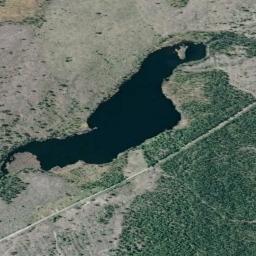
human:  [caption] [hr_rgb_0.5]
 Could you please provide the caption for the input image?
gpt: The lake is next to a forest and the water is dark blue .

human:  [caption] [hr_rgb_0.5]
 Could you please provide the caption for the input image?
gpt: There is an irregular blue lake on the brown ground, With sparse green vegetation on the ground .

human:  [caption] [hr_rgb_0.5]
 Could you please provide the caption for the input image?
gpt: There are trees near the lake in the picture .

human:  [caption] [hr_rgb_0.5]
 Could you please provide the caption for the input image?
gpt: Many trees are beside the lake .

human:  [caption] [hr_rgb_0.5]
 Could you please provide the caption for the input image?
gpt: There are many green trees beside the lake .